Question:
I tried this:
'''
AlertDialog.Builder alertSeverity = new AlertDialog.Builder(getActivity(), android.R.style.Theme_Translucent_NoTitleBar);
'''
But it says,
Call requires API level 11 (current min is 8): new android.app.AlertDialog.Builder
I found other methods too, like defining the shape
'''
<shape android:shape="rectangle">
<solid android:color="#FFFFFF" />
<corners android:topLeftRadius="5dp" android:topRightRadius="5dp" />
<stroke android:color="#FFFFFF" android:width="1dp" />
</shape>
'''
but i don't know what Radius my corners are making. And yeah, i can make assumptions and all. But i am just asking is there any simple way to do this?
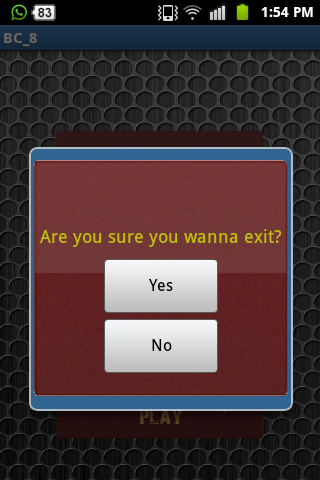
Answer: got the solution..
'''
final Dialog dialog = new Dialog(context, R.style.CustomDialogTheme);
dialog.setContentView(R.layout.exitview);
Button yes_button = (Button) dialog.findViewById(R.id.yes);
yes_button.setOnClickListener(this);
Button no_button = (Button) dialog.findViewById(R.id.no);
no_button.setOnClickListener(this);
dialog.show();
'''
in style, same as above,
'''
<style name="CustomDialogTheme" parent="@android:style/Theme.Dialog">
<item name="android:windowBackground">@android:color/transparent</item>
<item name="android:windowIsFloating">false</item>
<item name="android:windowNoTitle">true</item>
</style>
'''